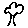
Label: tree